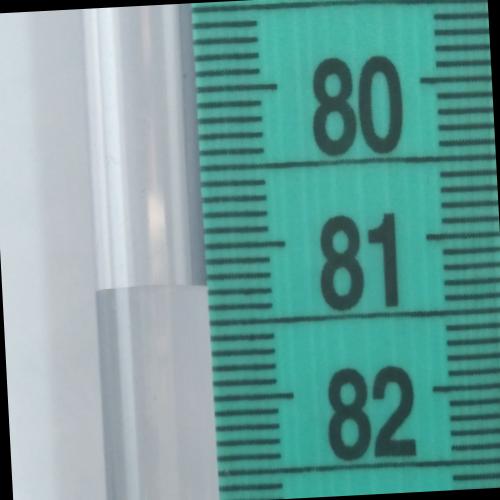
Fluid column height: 81.3 cm